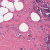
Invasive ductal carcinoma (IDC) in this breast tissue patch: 0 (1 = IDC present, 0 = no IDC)